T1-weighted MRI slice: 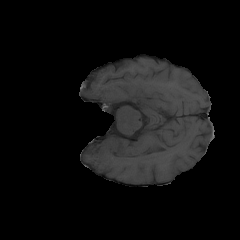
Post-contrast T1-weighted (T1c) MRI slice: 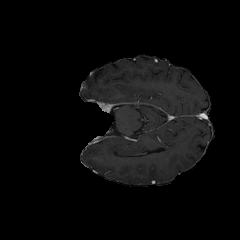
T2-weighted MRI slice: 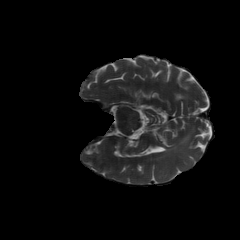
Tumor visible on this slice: no